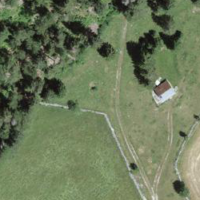
EUNIS habitat code: 25
Species observed at this site:
Corvus corone
Turdus philomelos
Lophophanes cristatus
Troglodytes troglodytes
Anthus spinoletta
Fringilla coelebs
Turdus viscivorus
Buteo buteo
Turdus torquatus
Spinus spinus
Columba palumbus
Parus major
Erithacus rubecula
Pica pica
Certhia familiaris
Phoenicurus ochruros
Periparus ater